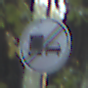
Verkehrszeichen: EndeUeberholverbotKraftfahrzeuge
Umgebung: Outdoor, Nature
Tageszeit: SunriseSunset
Wetter: NotSpecified
Licht: Natural
Jahreszeit: Autumn
Kontrast: MediumContrast